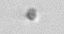
Label: nanoplankton_mix